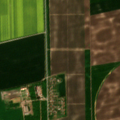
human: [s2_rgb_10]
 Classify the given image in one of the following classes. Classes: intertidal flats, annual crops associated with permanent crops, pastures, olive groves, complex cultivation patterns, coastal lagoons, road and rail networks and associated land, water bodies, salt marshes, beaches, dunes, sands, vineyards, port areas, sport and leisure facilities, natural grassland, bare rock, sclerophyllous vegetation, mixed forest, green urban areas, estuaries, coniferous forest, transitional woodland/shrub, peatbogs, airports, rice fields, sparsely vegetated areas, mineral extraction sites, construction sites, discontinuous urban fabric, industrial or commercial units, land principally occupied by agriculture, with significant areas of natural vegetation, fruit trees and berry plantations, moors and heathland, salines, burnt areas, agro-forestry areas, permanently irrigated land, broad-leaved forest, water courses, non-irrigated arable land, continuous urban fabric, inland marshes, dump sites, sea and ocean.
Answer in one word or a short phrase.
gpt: sport and leisure facilities, non-irrigated arable land, fruit trees and berry plantations, transitional woodland/shrub, water bodies